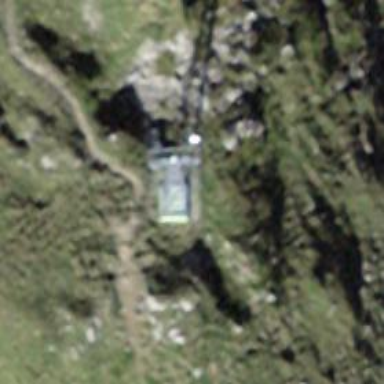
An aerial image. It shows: Chair lift.